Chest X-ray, AP view. Patient: 68 years old, sex M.
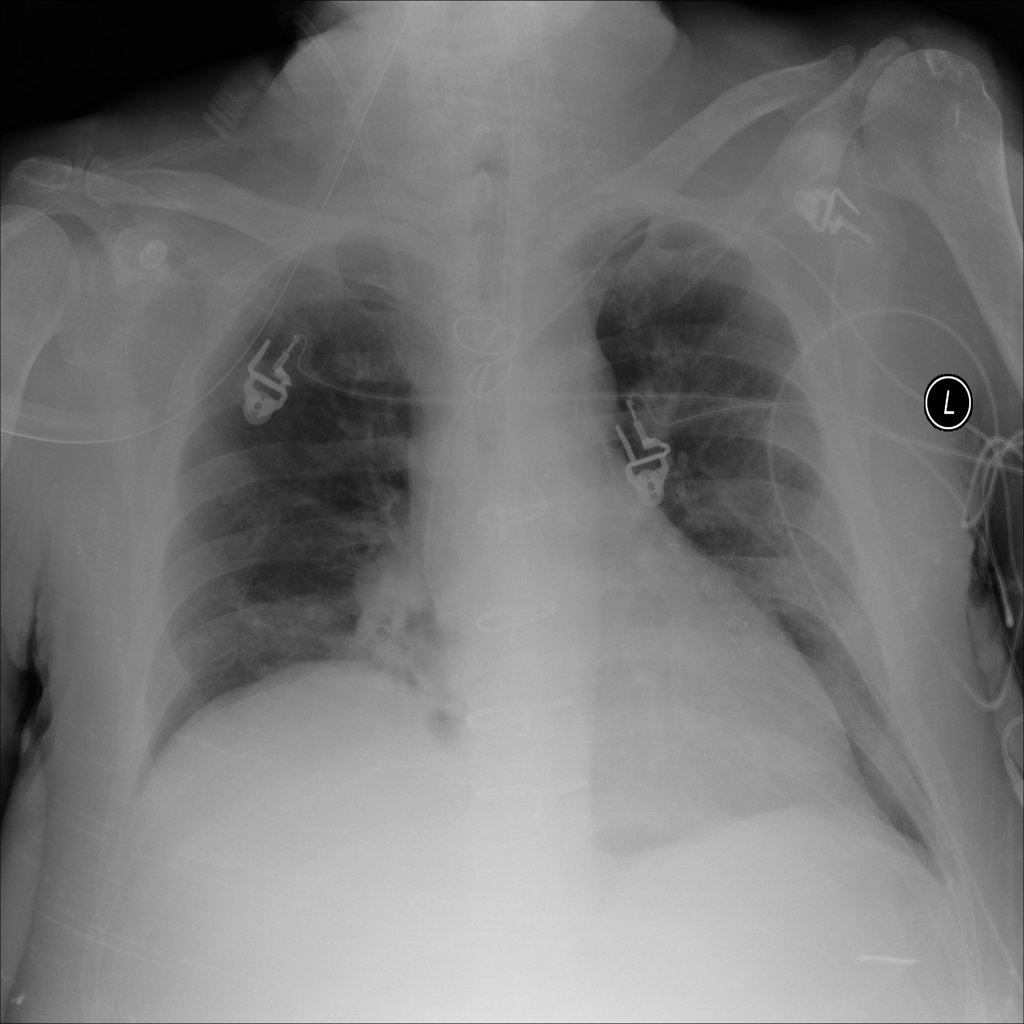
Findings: Infiltration